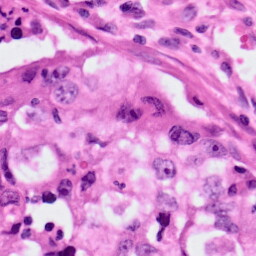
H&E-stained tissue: Lung